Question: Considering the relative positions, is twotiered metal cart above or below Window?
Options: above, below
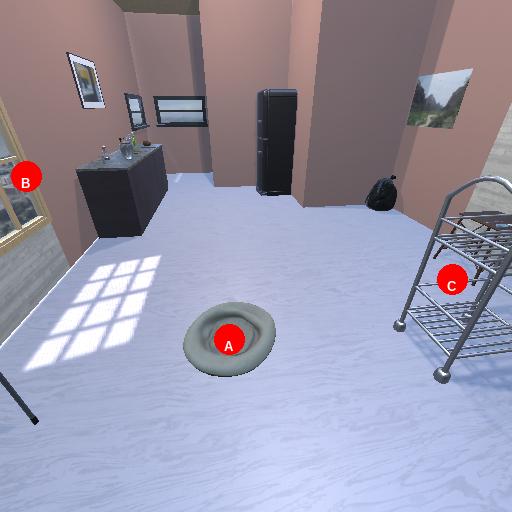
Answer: above